Interaction volume radius: 5 \u00c5
Interaction volume height: 50 \u00c5
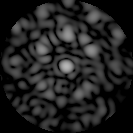
Disorder parameter: 0.5631